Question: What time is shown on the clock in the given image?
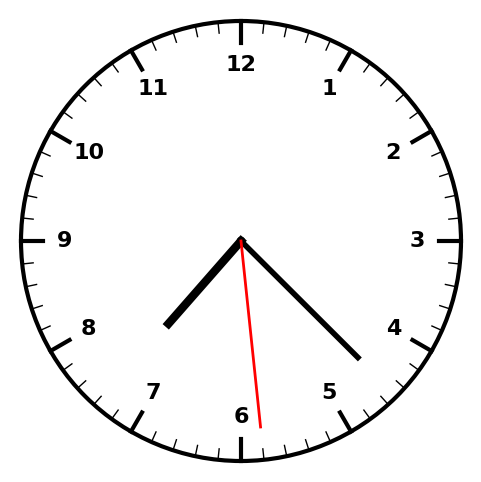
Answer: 07:22:29